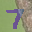
Label: 7